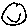
Label: smiley face